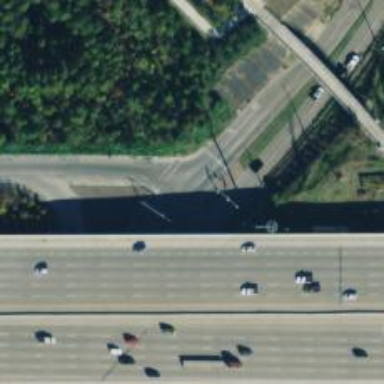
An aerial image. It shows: Frontage road connected to secondary link road.